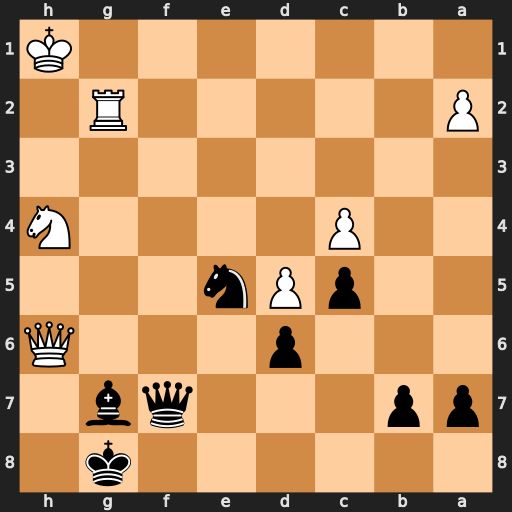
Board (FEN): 6k1/pp3qb1/3p3Q/2pPn3/2P4N/8/P5R1/7K
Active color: b
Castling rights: -
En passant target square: -
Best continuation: Qf1+ Kh2 Qxg2+ Kxg2 Bxh6